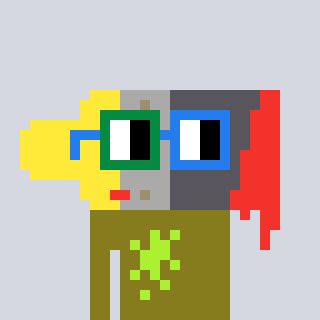
a pixel art character with square green and blue glasses, a paintbrush-shaped head and a gunk-colored body on a cool background